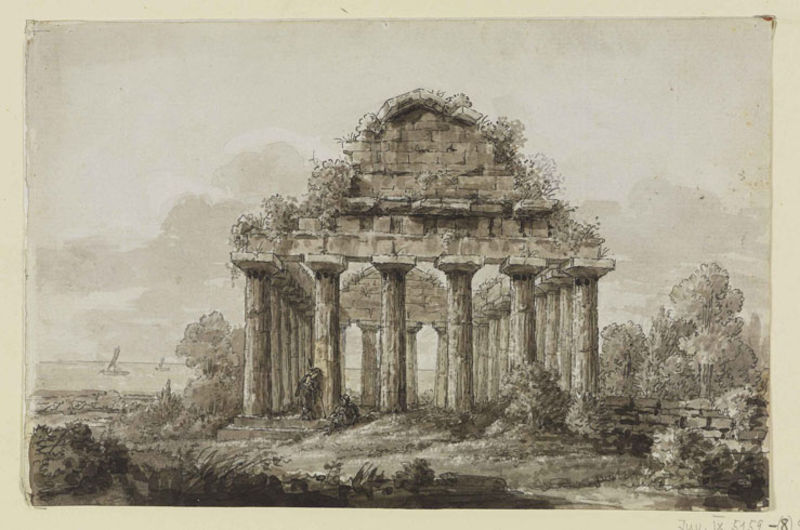
Titel: Der Athena-Tempel (sogenannter Ceres-Tempel) in Paestum
Künstler: Friedrich Weinbrenner
Standort: Karlsruhe
Institution: Staatliche Kunsthalle Karlsruhe
Schlagwörter: baum, feder, gemälde, himmel, mann, meer, schatten, wasser, wolken, aquarell, bäume, fluss, landschaft, menschen, see, ufer, braun, frau, grau, männer, schwarz, skizze, säule, säulen, vordergrund, weiss, zeichnung, anlage, dach, gras, haus, weg, wiese, gespräch, leute, meschen, alt, architektur, stein, steine, bild, einsamkeit, erde, natur, büsche, einsam, gebüsch, boden, personen, pflanzen, front, wald, boot, boote, ranken, schiff, schiffe, schrift, segel, segelboot, segelschiffe, papier, ruhen, ansicht, italien, segelschiff, verlassen, giebel, mauer, hecke, wise, pause, rast, sepia, figuren, romantik, luft, querformat, sitzt, stufen, segelboote, keller, laviert, tusche, wasserfarben, ruine, vergänglichkeit, antike, palast, steht, radierung, ruinen, hallo, tinte, architrav, kapitelle, karton, gemäuer, kaputt, bewachsen, efeu, romantisch, antik, wanderer, griechisch, griechenland, zerstört, kanneluren, tempel, gestrüpp, basis, dorisch, mediterran, korinthisch, kupferstich, ausruhen, lavierung, verfallen, römisch, athen, zerfall, tempelanlage, historisch, bewuchs, säulene, gouache, zerfallen, grichisch, mauersteine, hecken, sälen, personal, verwildert, tempelruine, anitke, dch, segelbote, verwittert, hockt, delphi, zwiegespräch, 2, segelbotte, 1000, vergessen, antiquitat, 5 säulen, auerwerk, segleschiffe, maerwerk, verlassen einsamkeit, schiiffe, arhcitrav, der feine strich, hoi, dorintisch, gristechnik, landschafth